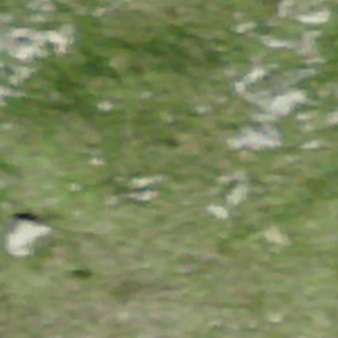
Label: other